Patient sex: F
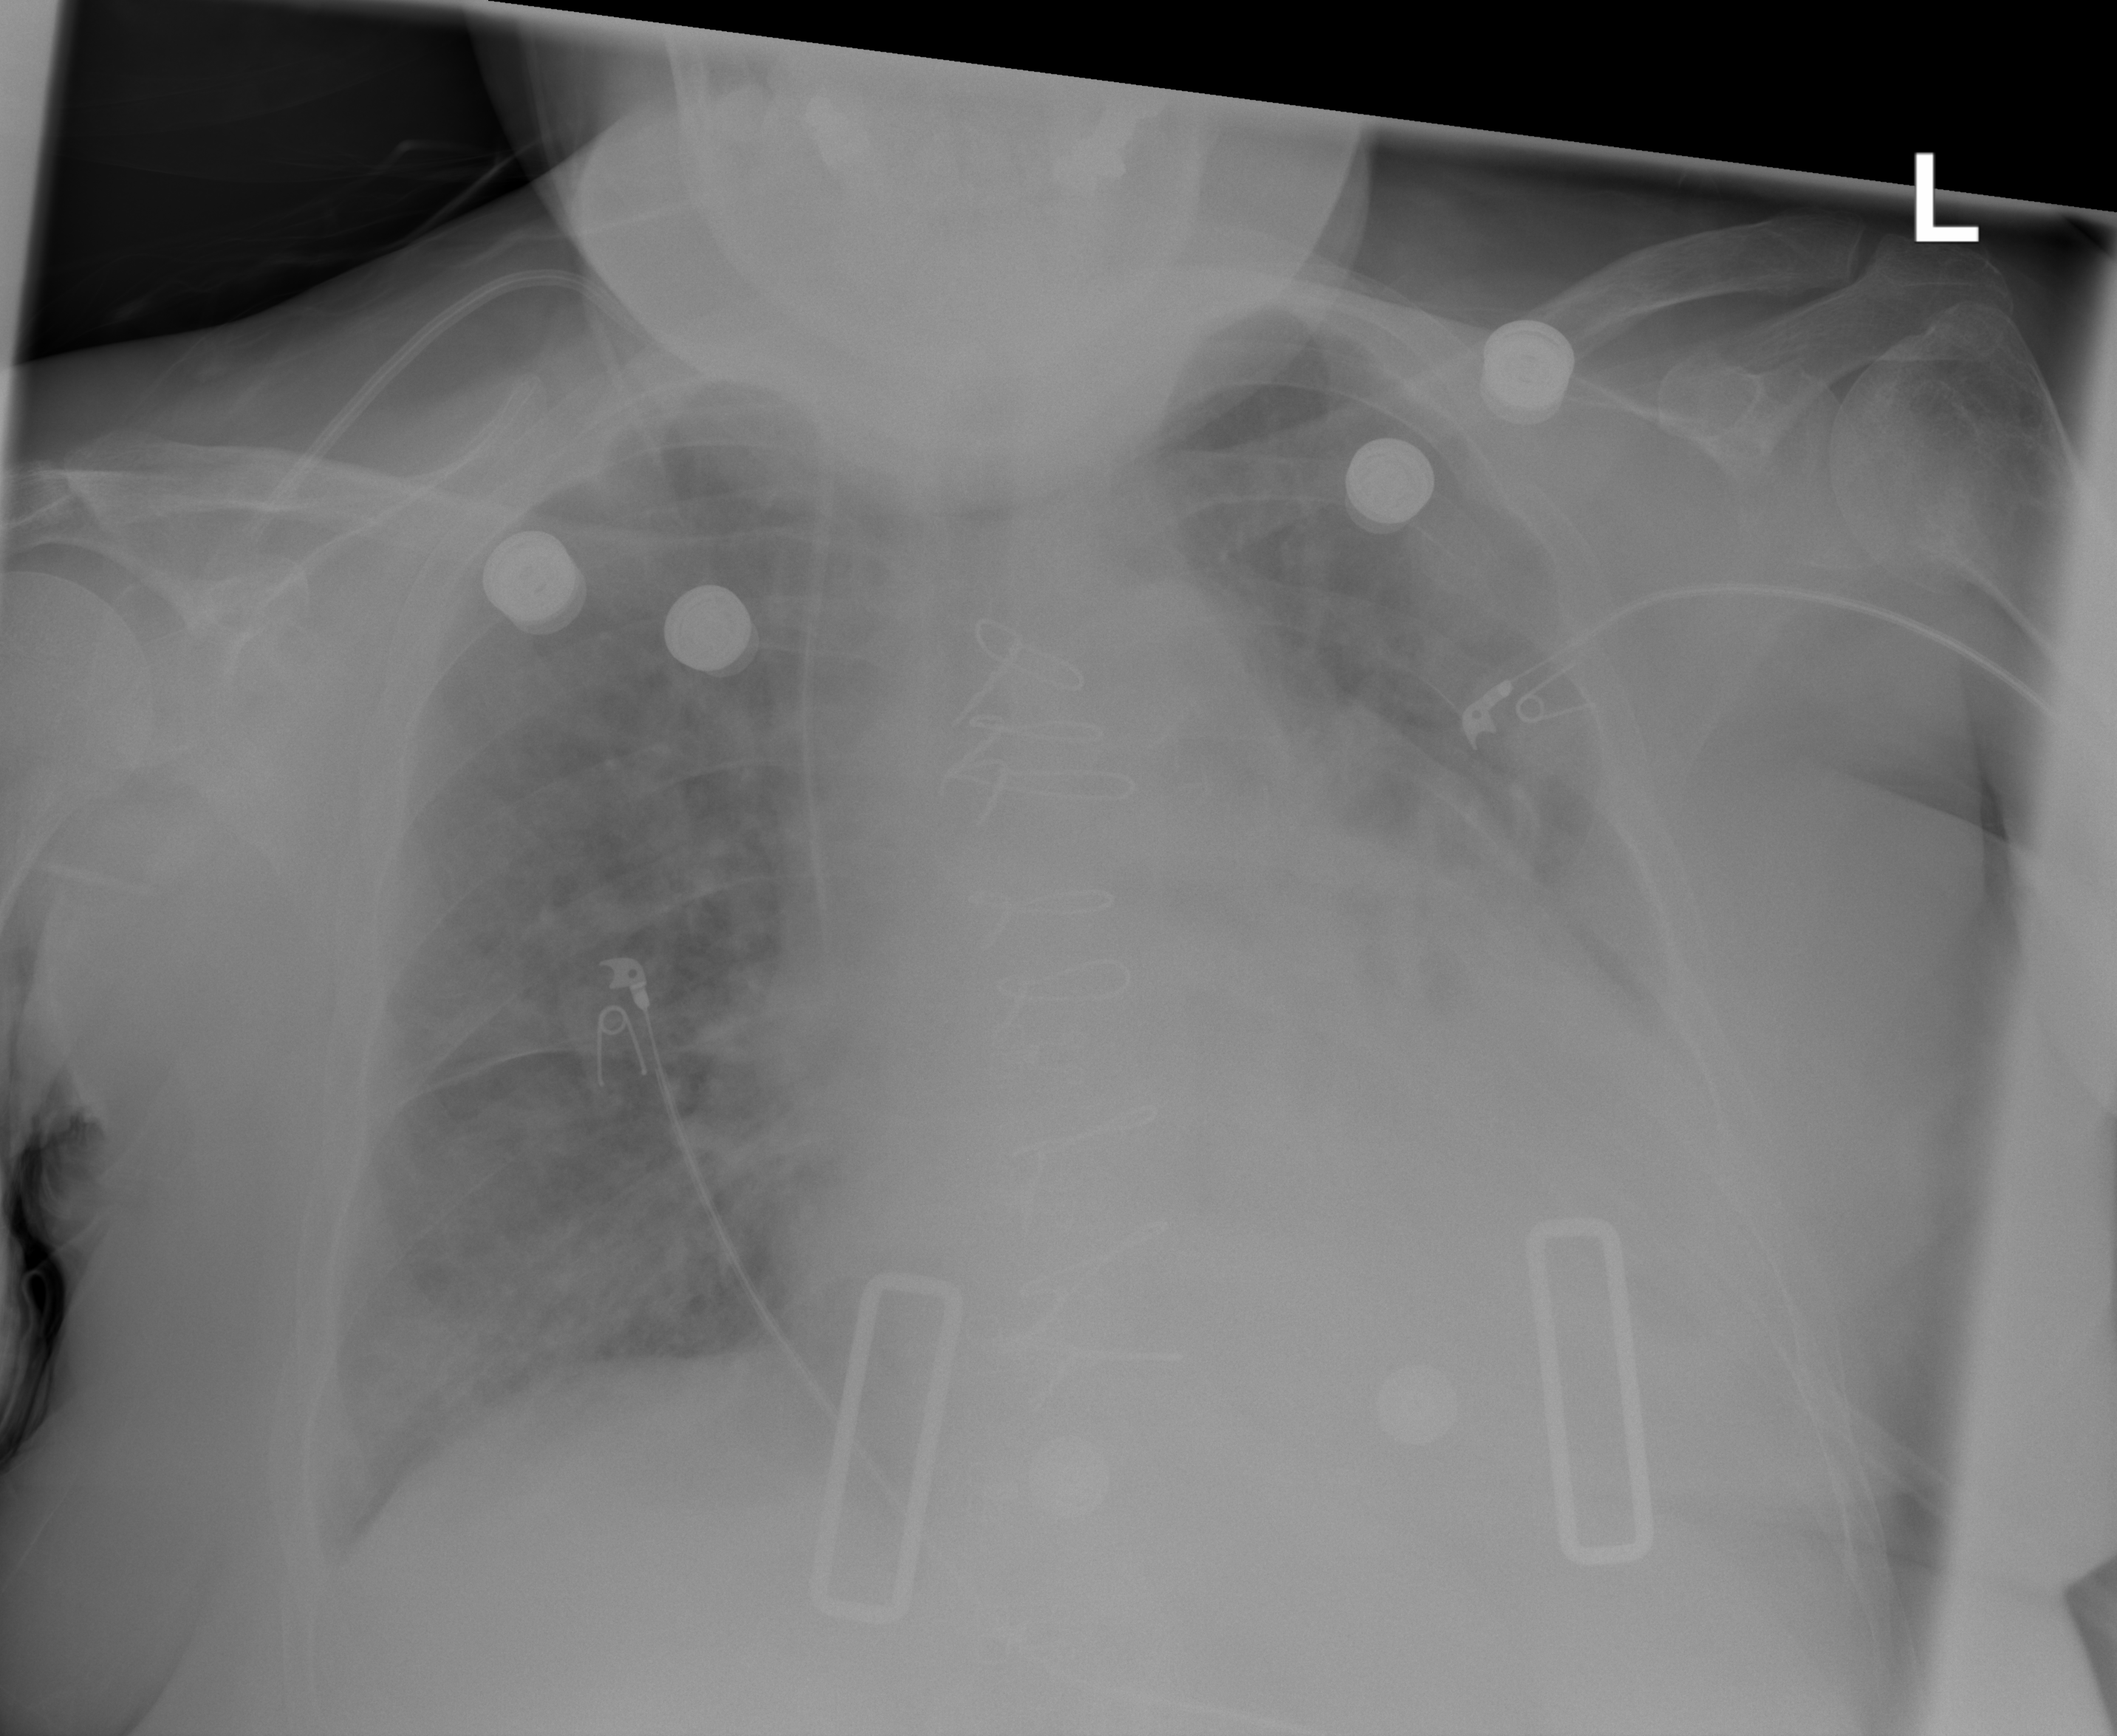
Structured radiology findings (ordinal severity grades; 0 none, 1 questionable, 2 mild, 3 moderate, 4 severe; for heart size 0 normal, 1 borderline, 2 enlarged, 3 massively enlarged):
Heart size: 2
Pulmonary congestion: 3
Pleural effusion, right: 2
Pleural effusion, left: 3
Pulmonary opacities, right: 2
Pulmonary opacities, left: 2
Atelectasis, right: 2
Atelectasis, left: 2